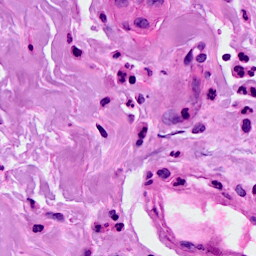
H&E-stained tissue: Breast